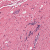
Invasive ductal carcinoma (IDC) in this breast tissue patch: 0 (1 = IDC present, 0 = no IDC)